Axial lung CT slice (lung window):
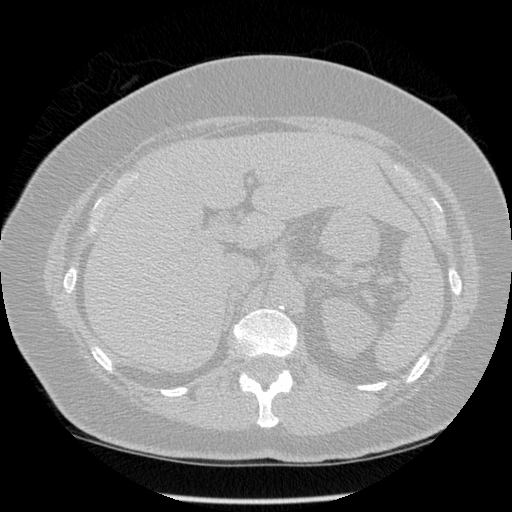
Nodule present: no